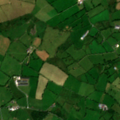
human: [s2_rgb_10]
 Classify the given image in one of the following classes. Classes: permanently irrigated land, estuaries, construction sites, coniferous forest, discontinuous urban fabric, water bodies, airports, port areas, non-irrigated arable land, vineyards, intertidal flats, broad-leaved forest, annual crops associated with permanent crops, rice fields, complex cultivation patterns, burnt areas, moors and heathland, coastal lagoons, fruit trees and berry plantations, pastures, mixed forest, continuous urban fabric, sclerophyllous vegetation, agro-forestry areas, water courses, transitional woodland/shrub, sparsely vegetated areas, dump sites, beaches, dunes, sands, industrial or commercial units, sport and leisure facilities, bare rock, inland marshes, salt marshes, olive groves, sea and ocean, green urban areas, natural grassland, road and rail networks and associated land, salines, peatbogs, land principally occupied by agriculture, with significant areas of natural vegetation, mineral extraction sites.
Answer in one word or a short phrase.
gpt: pastures